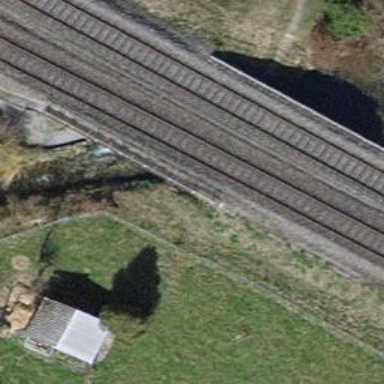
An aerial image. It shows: Single-track railway with electrified contact lines.